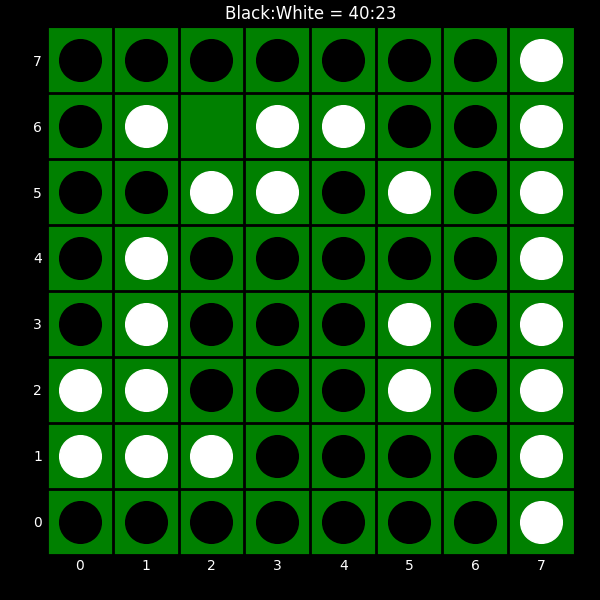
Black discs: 40
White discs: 23